Field crop: tomato
Growth stage: 1
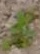
Species: portulaca